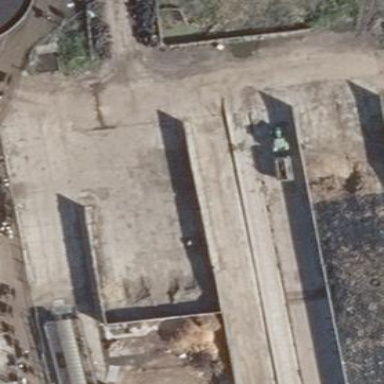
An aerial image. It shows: Bunker silo.